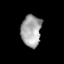
Tissue: lung
Cell type: Epithelial cells
Senescence score: 0.2384
Nuclear area (px): 623
Mean DAPI intensity: 165.368